Question: '''
datePickerOptions: {
disabledDate (date) {
return date > new Date()
},
}
'''
someone know how to disabled the past date? this code can only disabled the future dates, I want to do is disabled the past and future dates and enable only 3 days.
e.g. Jan 2 is the date today, Jan 1, Jan 2, Jan 3 is the enable dates.

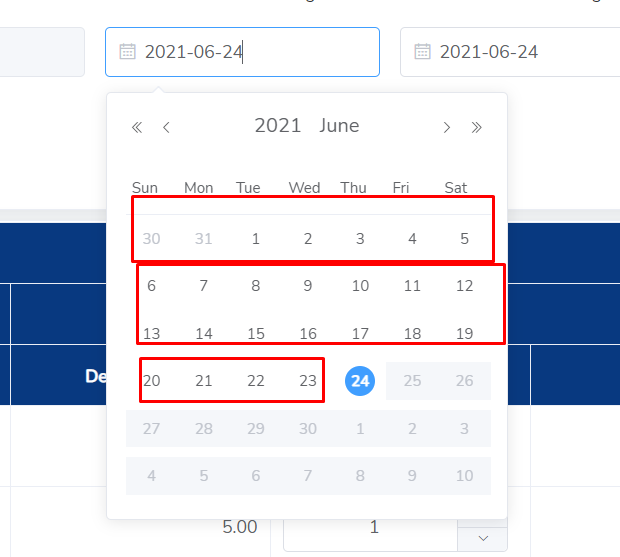
Answer: For Disabling Future date also use 'From' in 'disabledates': method
'''
<script>
import Datepicker from "vuejs-datepicker";
export default {
components: {
Datepicker
},
data() {
return {
model: {
date: ""
},
DatePickerFormat: "dd/MM/yyyy",
disabledDates: {
from: new Date(Date.now()),
to: new Date(Date.now()-<PHONE>)
}
};
}
};
</script>
'''
Image
<URL>
you can try with code sandbox which link in mentioned in above comment